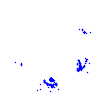
Particle: electron